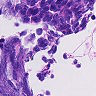
Metastatic tissue present: no